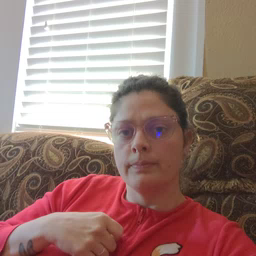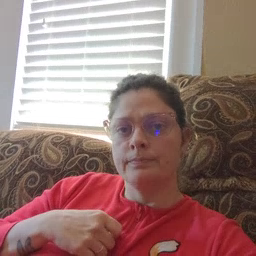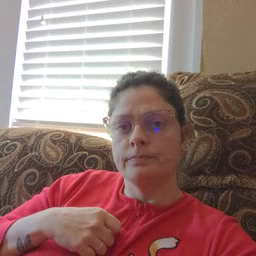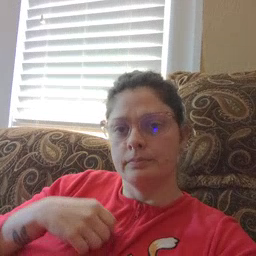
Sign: boy